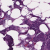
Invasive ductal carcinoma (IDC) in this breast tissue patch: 1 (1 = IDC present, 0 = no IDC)